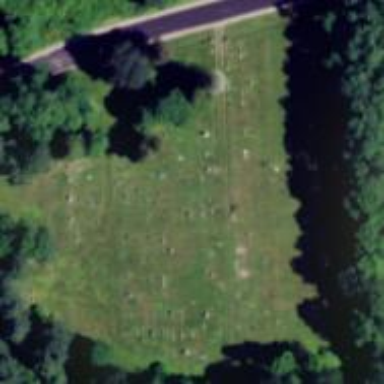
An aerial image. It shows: Cemetery.